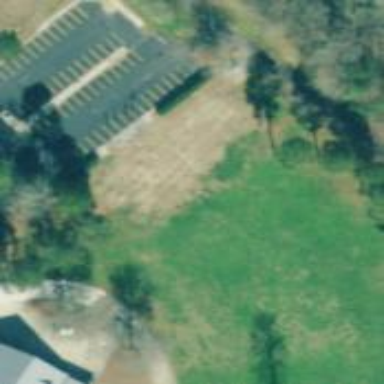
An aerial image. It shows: Cemetery.